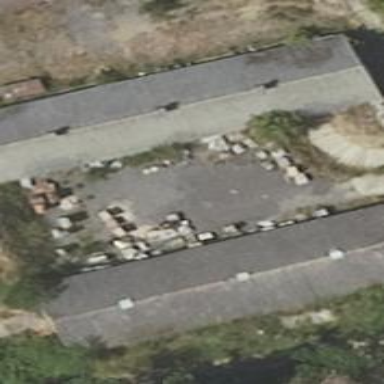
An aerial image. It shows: Shed.